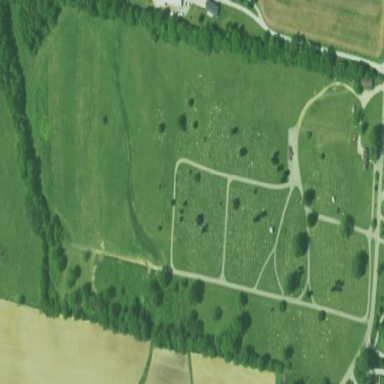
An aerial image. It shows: Cemetery.